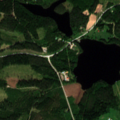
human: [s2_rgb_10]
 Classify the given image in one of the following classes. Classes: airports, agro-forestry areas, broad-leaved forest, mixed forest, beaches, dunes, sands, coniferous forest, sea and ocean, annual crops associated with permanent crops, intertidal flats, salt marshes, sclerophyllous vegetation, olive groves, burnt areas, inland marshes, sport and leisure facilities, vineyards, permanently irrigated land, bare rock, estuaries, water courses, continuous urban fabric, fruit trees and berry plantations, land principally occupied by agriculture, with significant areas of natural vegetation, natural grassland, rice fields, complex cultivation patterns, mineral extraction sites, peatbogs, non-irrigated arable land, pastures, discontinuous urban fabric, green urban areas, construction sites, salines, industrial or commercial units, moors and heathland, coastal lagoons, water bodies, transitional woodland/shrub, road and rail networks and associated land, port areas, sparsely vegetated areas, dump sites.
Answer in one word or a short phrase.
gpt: land principally occupied by agriculture, with significant areas of natural vegetation, coniferous forest, mixed forest, water bodies